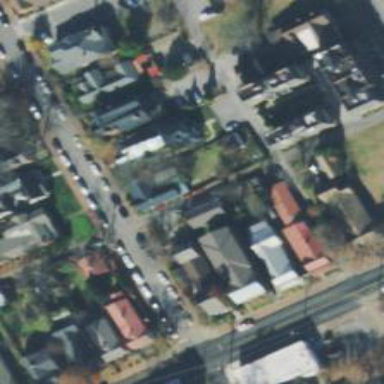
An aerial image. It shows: Alley classified as service road.